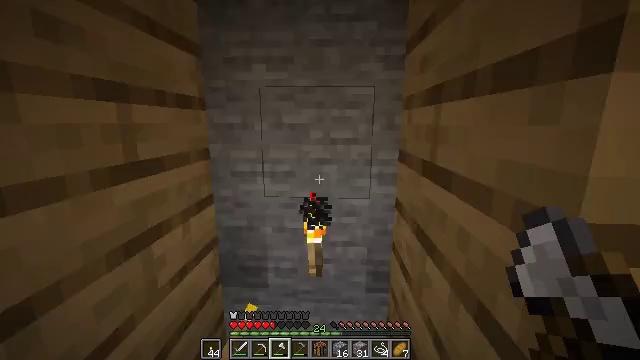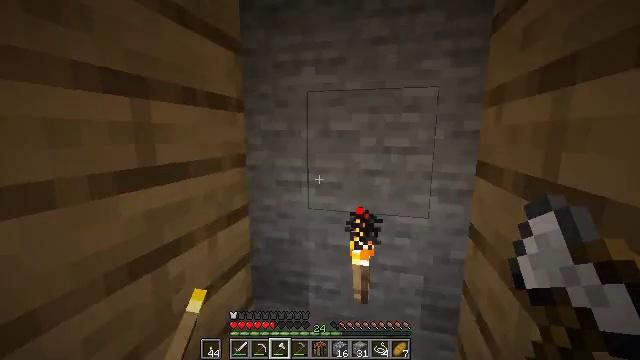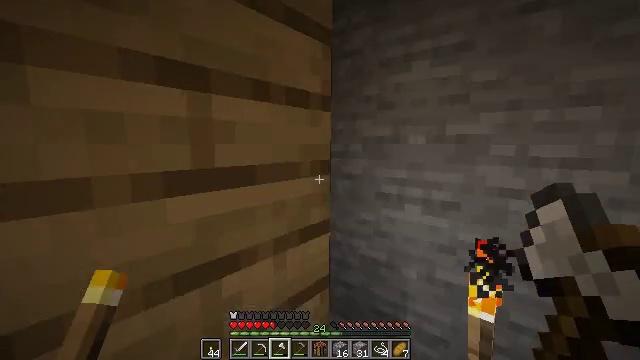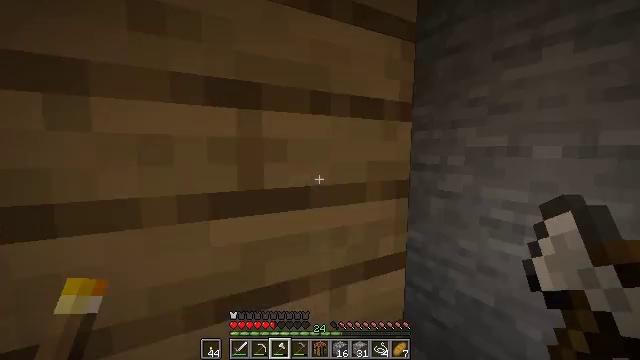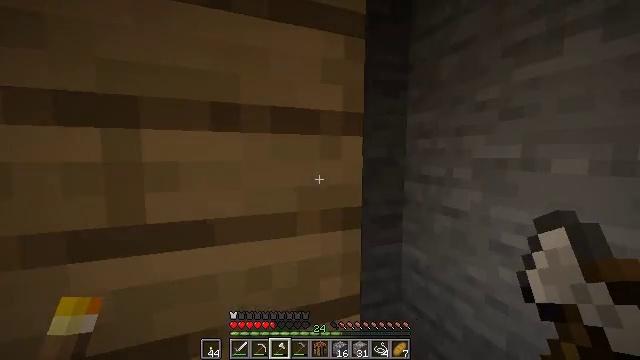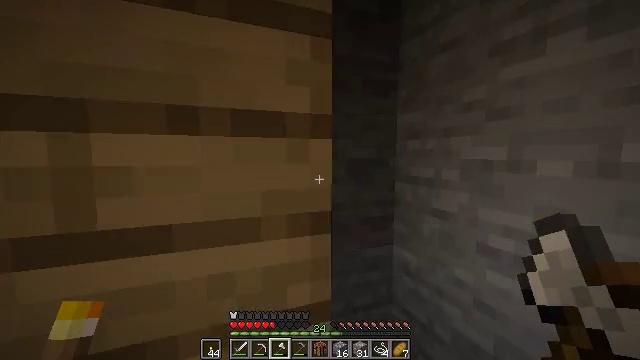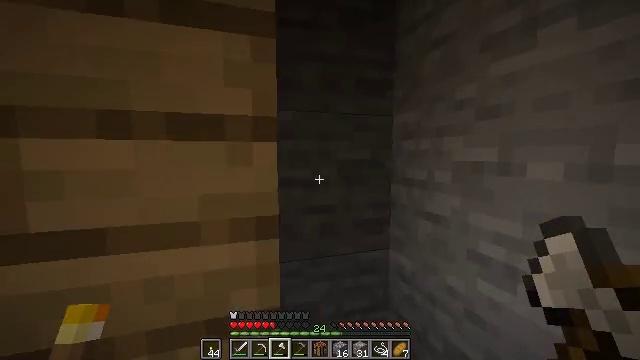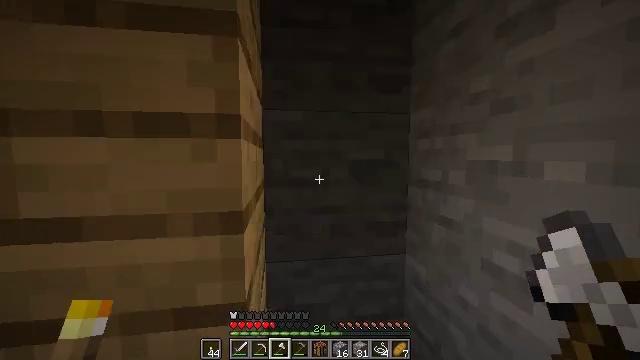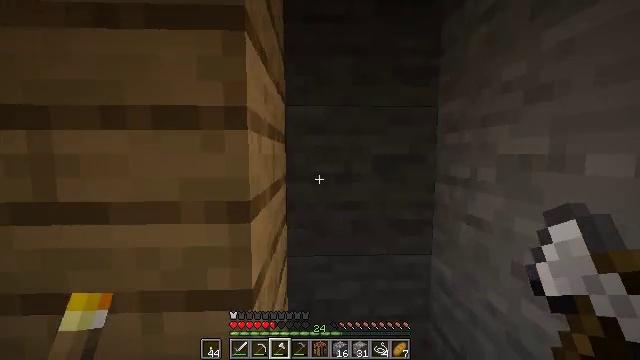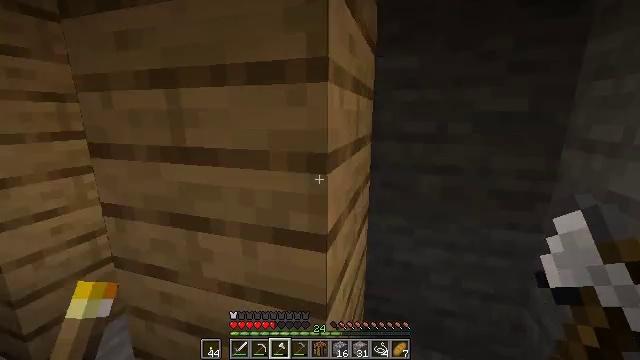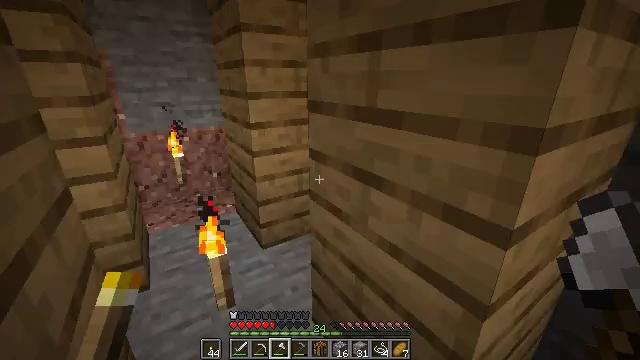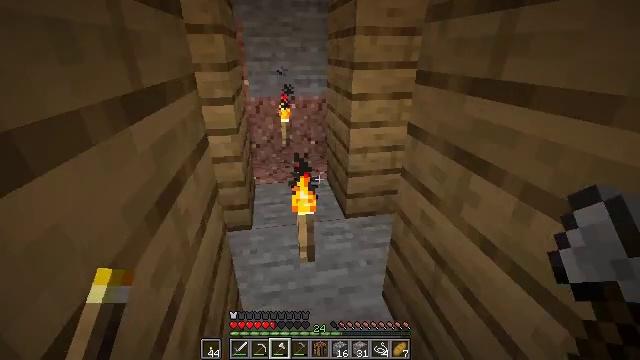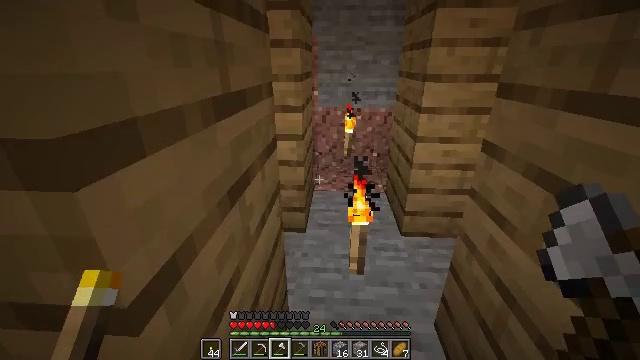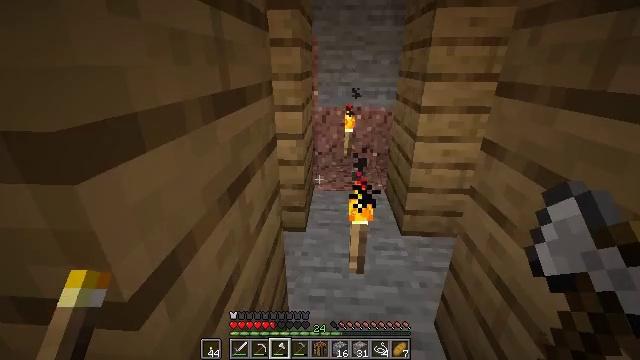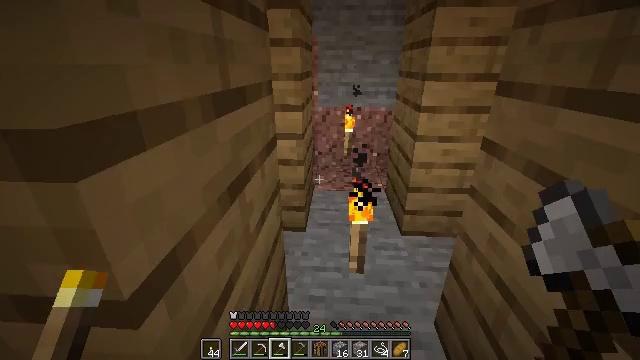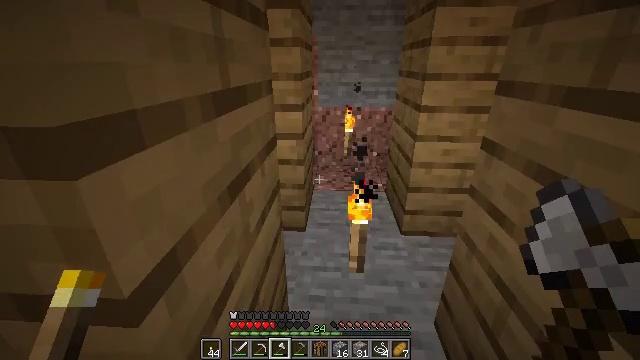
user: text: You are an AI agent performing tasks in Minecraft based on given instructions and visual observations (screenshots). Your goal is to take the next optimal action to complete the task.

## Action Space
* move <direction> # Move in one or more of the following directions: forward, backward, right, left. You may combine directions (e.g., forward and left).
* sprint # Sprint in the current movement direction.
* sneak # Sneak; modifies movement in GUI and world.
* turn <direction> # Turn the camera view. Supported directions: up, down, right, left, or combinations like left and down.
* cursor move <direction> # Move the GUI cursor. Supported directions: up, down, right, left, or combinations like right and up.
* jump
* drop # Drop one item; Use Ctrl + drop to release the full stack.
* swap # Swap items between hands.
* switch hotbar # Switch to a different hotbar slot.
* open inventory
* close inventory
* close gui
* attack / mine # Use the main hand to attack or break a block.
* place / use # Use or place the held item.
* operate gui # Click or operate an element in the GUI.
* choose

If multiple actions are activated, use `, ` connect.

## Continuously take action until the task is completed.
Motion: motion action
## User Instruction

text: Attack the torch to pick it up.
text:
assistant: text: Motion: move forward, turn left and up
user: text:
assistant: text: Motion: move forward and move right, turn left and up
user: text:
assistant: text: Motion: move forward and move right, turn left and up
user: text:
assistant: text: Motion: move right, turn left and up
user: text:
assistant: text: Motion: move right
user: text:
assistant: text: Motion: move right, turn left
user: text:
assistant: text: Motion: turn left
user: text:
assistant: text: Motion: turn left
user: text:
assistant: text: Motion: turn left and down
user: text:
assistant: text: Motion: turn left and down
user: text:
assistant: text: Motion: turn left and down
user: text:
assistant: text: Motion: turn left and up
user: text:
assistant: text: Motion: no_op
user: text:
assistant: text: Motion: no_op
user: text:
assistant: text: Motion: no_op
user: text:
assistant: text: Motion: no_op
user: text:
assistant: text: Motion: no_op
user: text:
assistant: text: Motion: turn left
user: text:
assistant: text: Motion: turn right and down
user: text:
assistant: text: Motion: turn right and down
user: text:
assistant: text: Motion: turn right and down
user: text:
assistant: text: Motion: no_op
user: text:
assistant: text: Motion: no_op
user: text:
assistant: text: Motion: attack / mine
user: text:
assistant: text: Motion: attack / mine
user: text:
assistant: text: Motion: attack / mine
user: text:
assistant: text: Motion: no_op
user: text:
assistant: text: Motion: no_op
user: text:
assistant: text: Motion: no_op